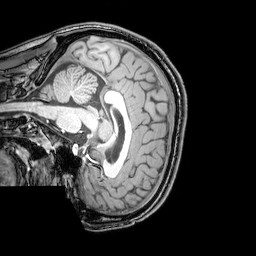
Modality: T1w
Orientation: sagittal
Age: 22
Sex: male
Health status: healthy
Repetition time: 0.081 s
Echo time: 0.037 s